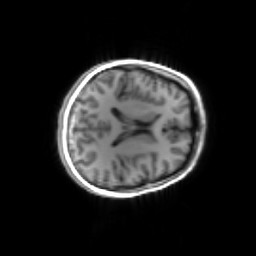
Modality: inplaneT1
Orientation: axial
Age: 24
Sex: female
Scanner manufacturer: siemens
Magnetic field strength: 3 T
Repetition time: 1.2 s
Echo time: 0.00251 s